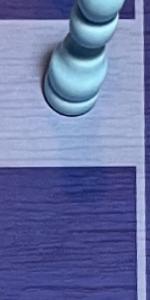
Label: Empty